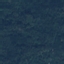
Land use / land cover class: Forest